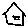
Label: house